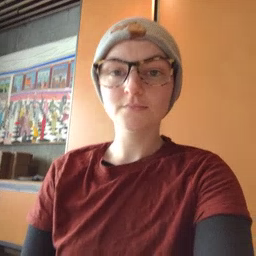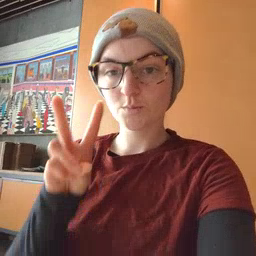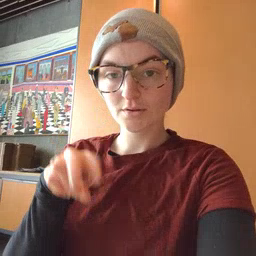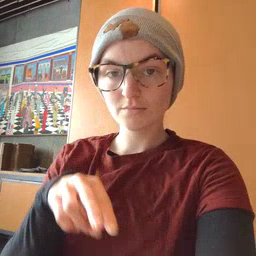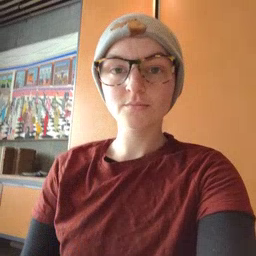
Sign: read